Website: macys
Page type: delivery-shipping
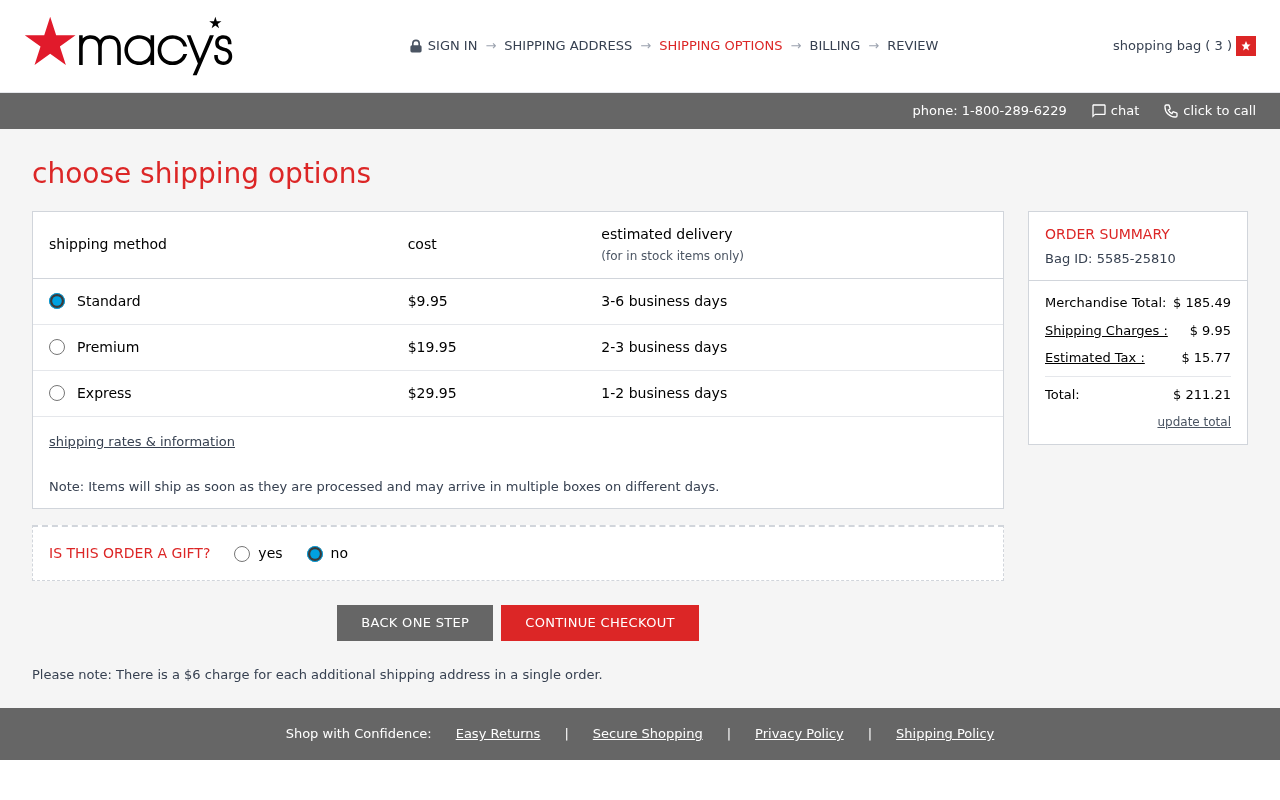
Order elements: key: ORDER_NUM_ITEMS
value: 3
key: ORDER_SHIPPING_COST
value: $ 9.95
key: ORDER_SHIPPING_COST
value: $9.95
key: ORDER_ID
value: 5585-25810
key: ORDER_SUBTOTAL
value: $ 185.49
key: ORDER_TAX
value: $ 15.77
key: ORDER_TOTAL
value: $ 211.21